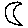
Label: moon